Field crop: maize
Growth stage: 2
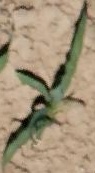
Species: maize